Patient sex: F
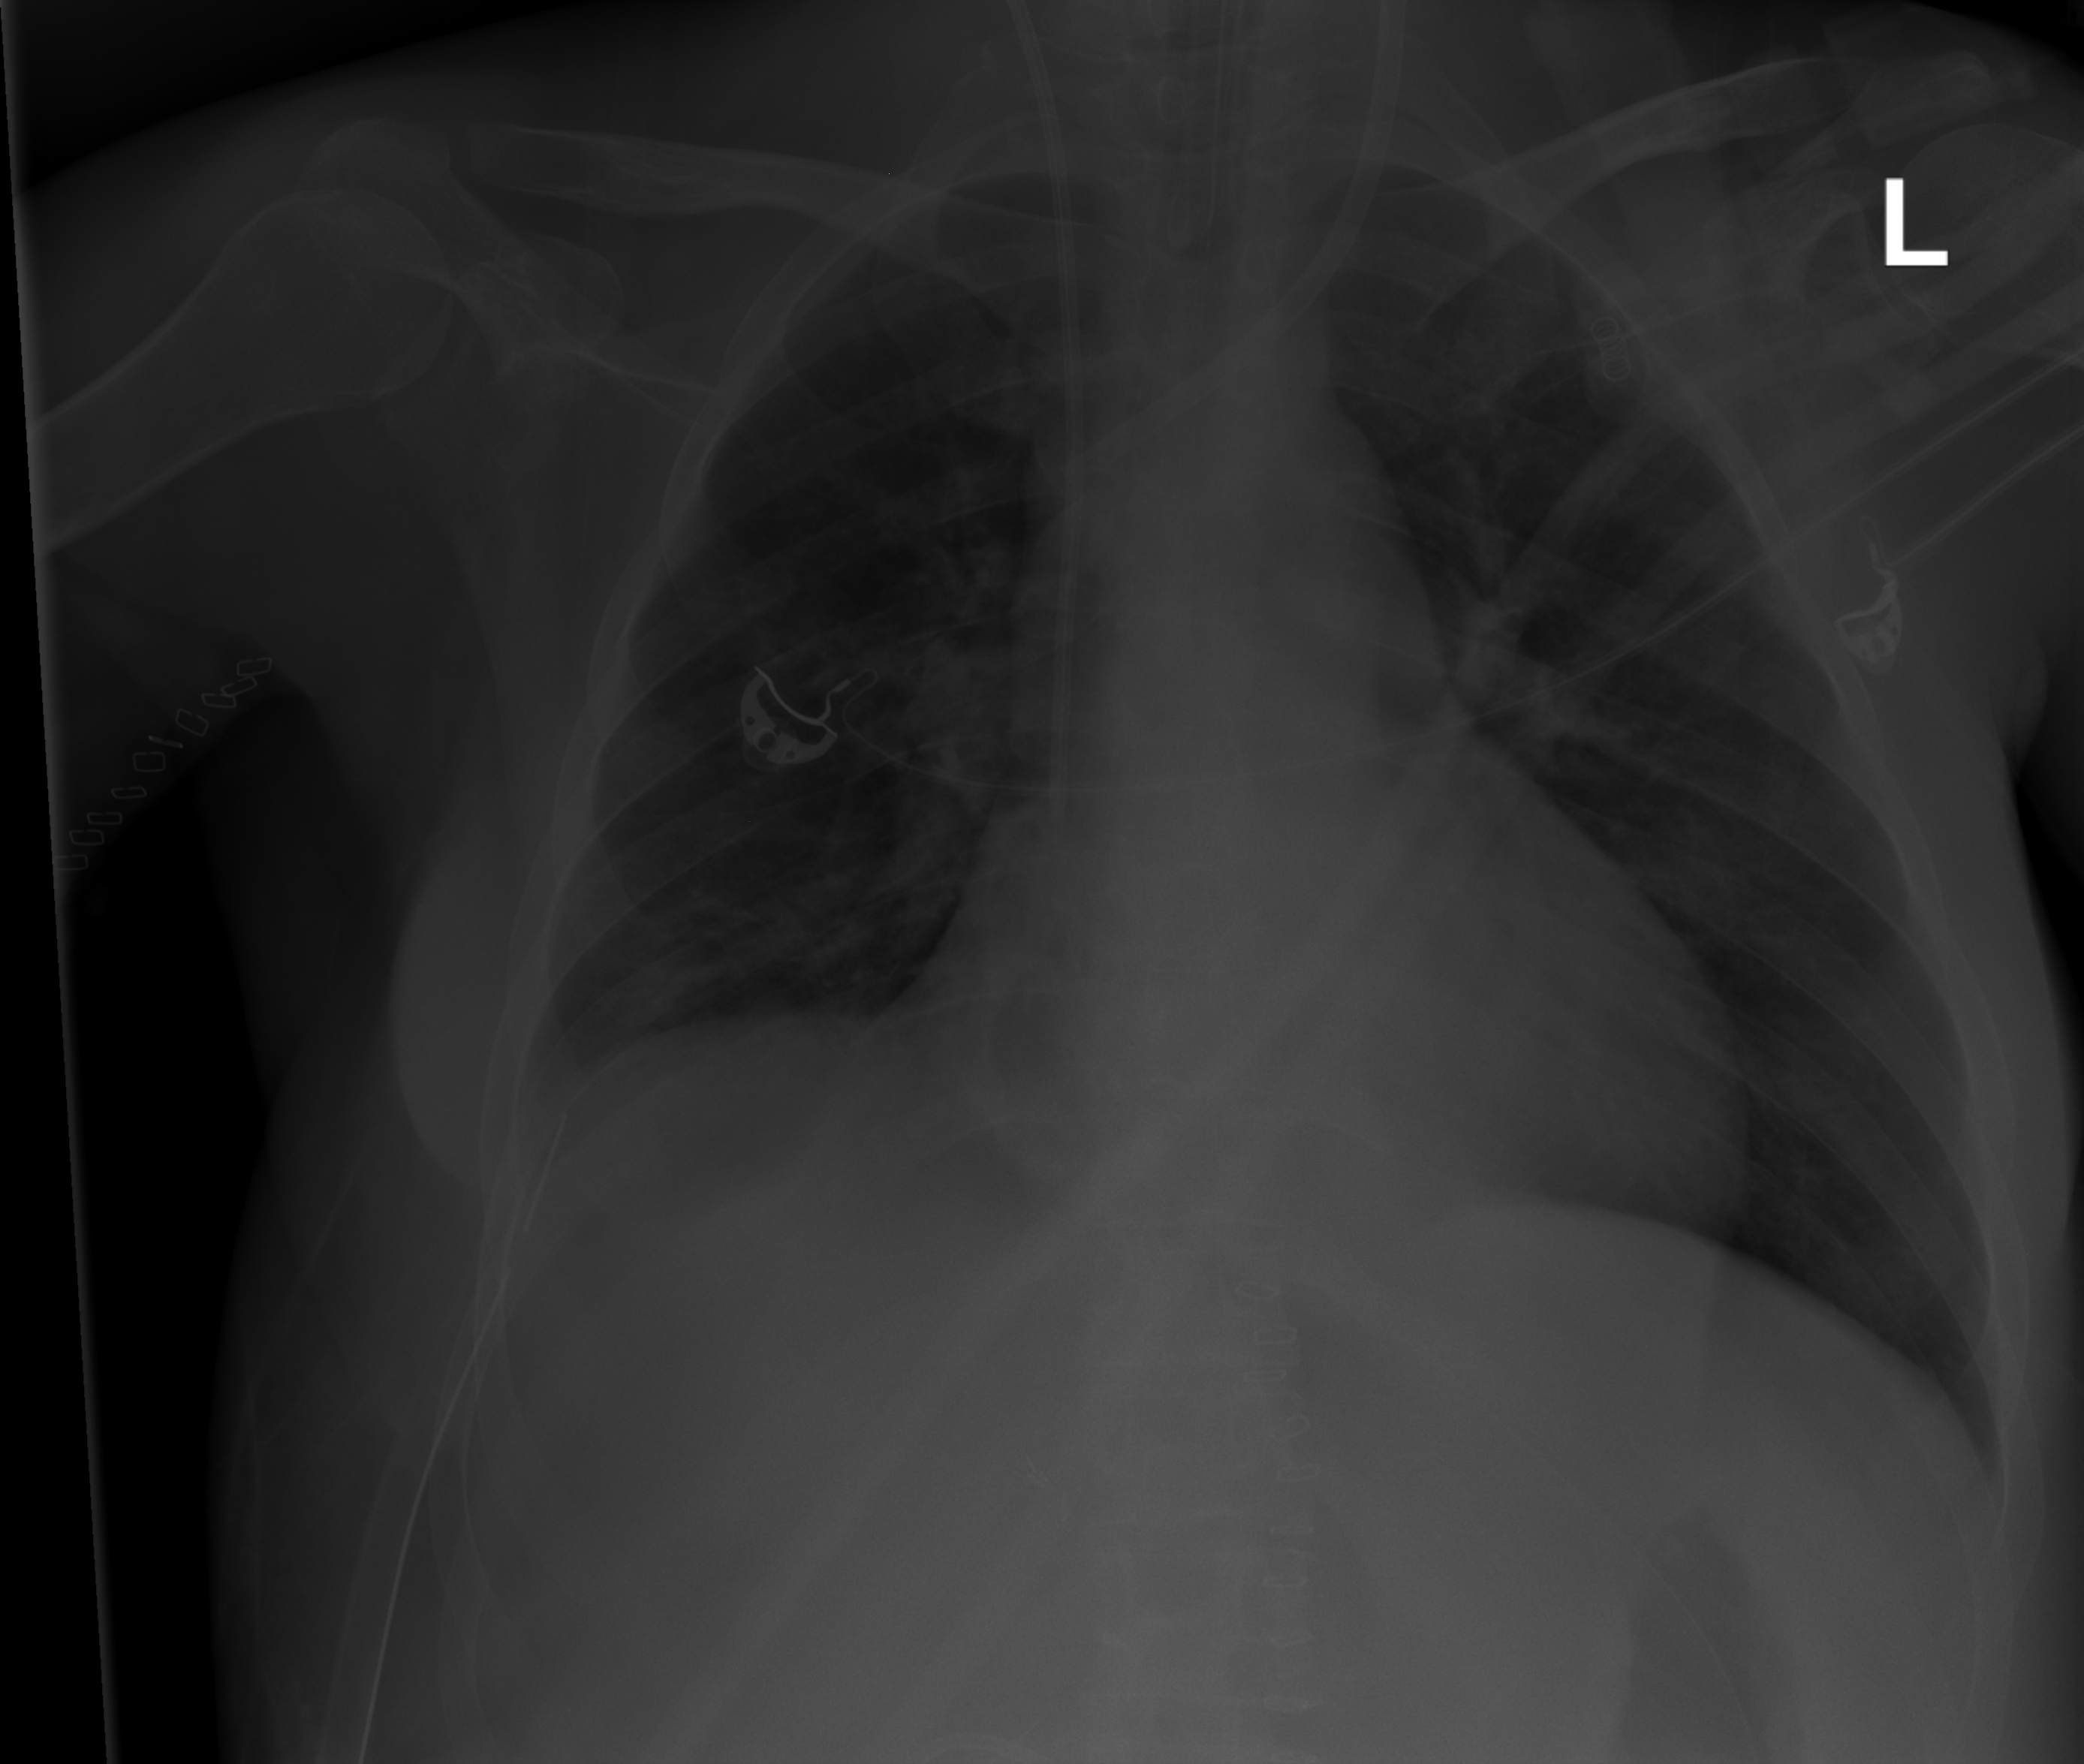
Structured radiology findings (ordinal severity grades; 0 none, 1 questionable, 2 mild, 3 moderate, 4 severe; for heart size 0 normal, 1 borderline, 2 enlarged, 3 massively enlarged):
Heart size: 2
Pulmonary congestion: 0
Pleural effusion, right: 0
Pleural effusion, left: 0
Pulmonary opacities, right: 0
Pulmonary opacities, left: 0
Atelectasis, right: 2
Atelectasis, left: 0